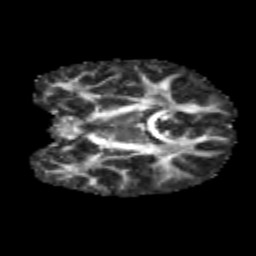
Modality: FA
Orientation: coronal
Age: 10
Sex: male
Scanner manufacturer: siemens
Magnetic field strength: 3 T
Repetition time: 3.8 s
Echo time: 0.07 s